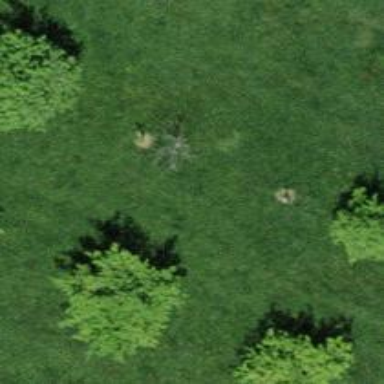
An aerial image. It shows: Broadleaved tree with lush leaves.